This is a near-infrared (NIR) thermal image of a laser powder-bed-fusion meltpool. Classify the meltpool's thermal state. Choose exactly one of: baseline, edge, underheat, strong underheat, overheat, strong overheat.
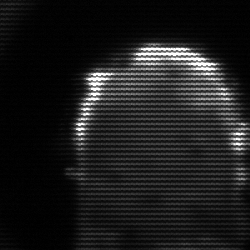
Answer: baseline